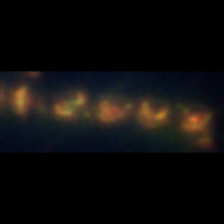
Taxon: Chaetoceros
Group: Diatoms